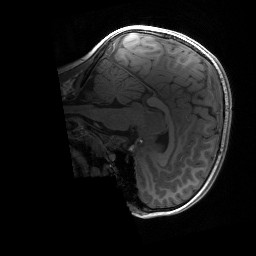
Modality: T1w
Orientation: sagittal
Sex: male
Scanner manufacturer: siemens
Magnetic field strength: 3 T
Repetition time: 1.9 s
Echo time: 0.00243 s